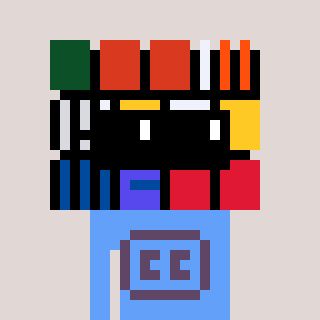
a pixel art character with square black sunglasses, a abstract-shaped head and a blue-colored body on a warm background